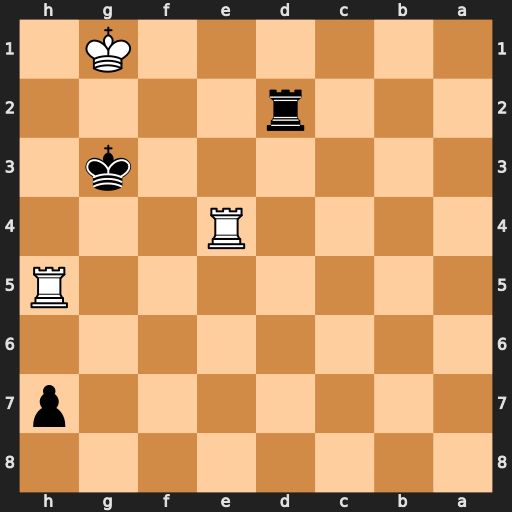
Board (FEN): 8/7p/8/7R/4R3/6k1/3r4/6K1
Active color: b
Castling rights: -
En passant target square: -
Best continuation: Rd1+ Re1 Rxe1#